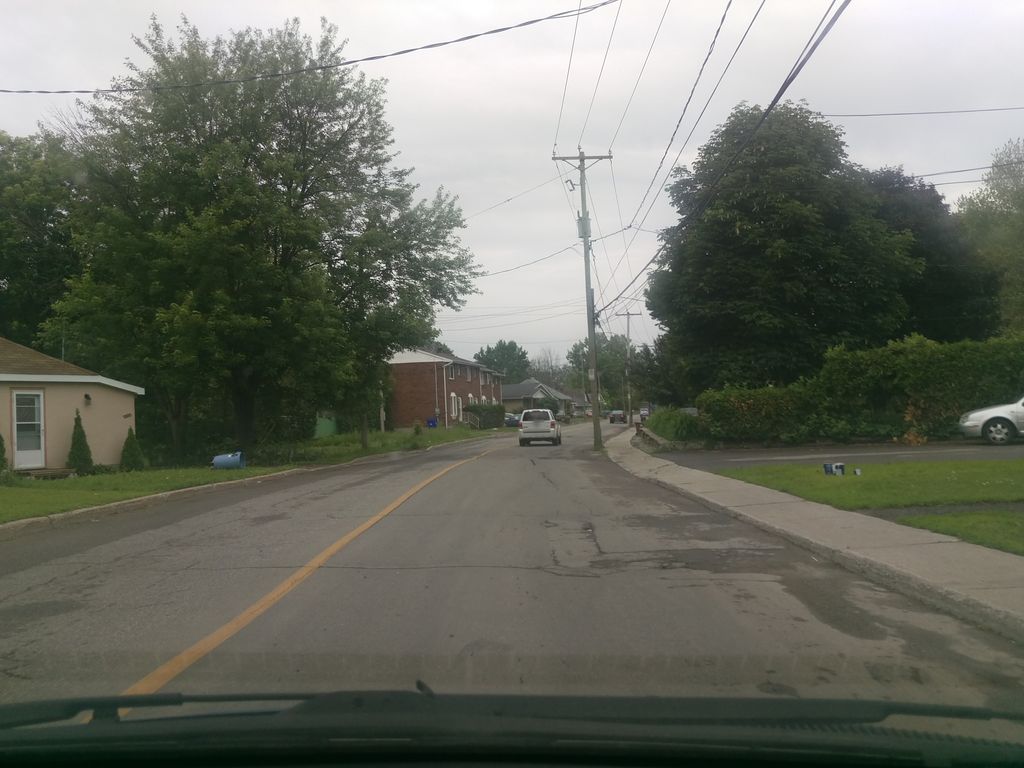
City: ottawa-gatineau